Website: crate-barrel
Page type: billing-address
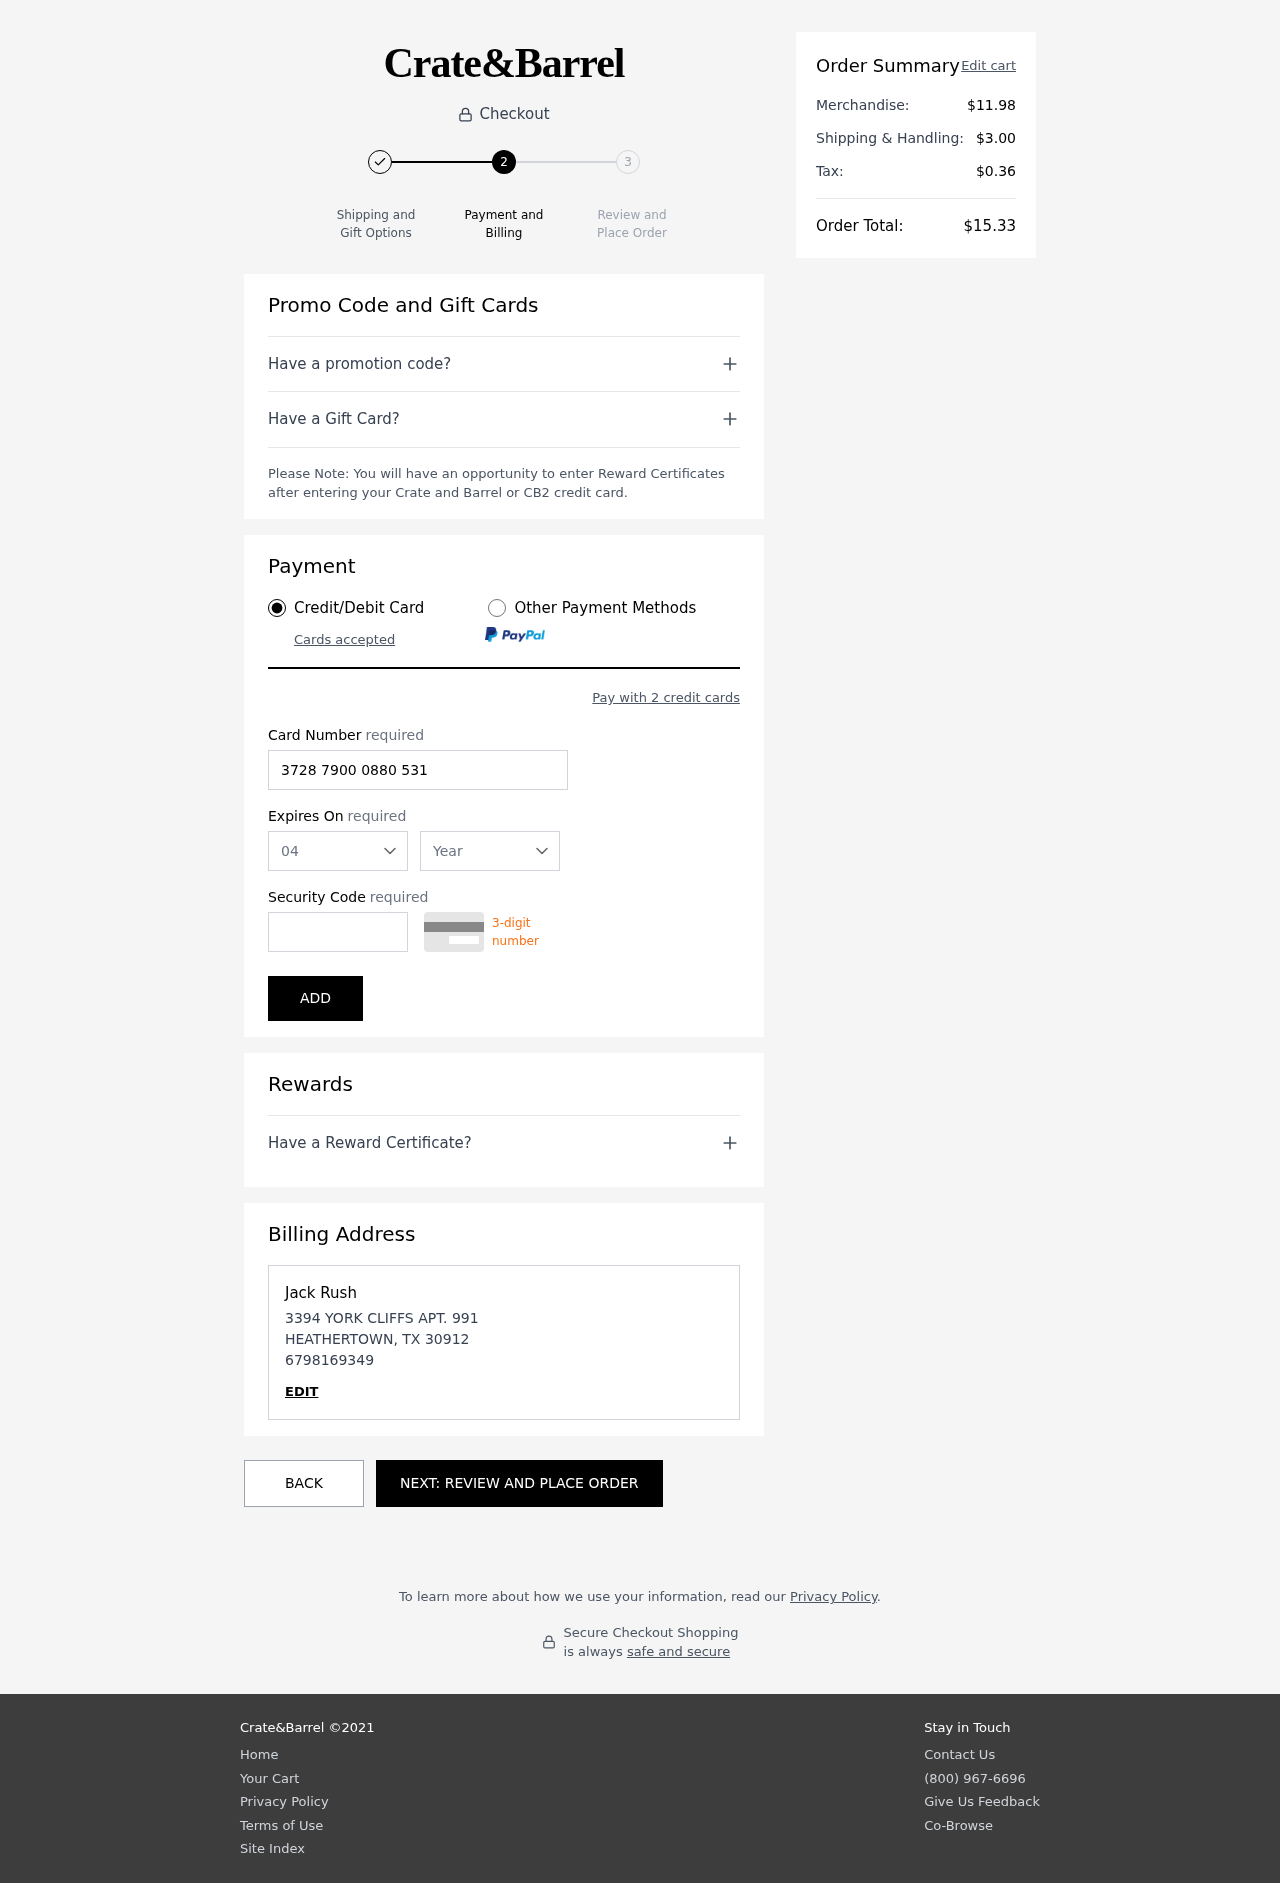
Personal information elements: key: PII_CARD_CVV
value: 2017
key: PII_CARD_EXPIRY_MONTH
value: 04
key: PII_CARD_EXPIRY_YEAR
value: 28
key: PII_CARD_NUMBER
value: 3728 7900 0880 531
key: PII_CITY
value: HEATHERTOWN
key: PII_FULLNAME
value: Jack Rush
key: PII_PHONE
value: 6798169349
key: PII_POSTCODE
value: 30912
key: PII_STATE_ABBR
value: TX
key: PII_STREET
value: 3394 YORK CLIFFS APT. 991
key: PII_FIRSTNAME
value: Jack
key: PII_LASTNAME
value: Rush
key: PII_PHONE_LINE
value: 9349
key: PII_PHONE_SUFFIX
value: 9349
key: PII_POSTCODE_FULL
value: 30912
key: PII_PHONE2
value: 6798169349
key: PII_PHONE3
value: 6798169349
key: PII_FULLNAME2
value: Jack Rush
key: PII_FULLNAME3
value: Jack Rush
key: PII_FIRSTNAME2
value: Jack
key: PII_FIRSTNAME3
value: Jack
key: PII_LASTNAME2
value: Rush
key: PII_LASTNAME3
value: Rush
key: PII_FIRSTNAME_DERIVED
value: Jack
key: PII_LASTNAME_DERIVED
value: Rush
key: PII_PHONE_NUMERIC
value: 6798169349
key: PII_PHONE_LINE_NUMERIC
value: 9349
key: PII_PHONE_SUFFIX_NUMERIC
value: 9349
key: PII_POSTCODE_NUMERIC
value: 30912
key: PII_PHONE2_NUMERIC
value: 6798169349
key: PII_PHONE3_NUMERIC
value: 6798169349
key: PII_FULLNAME_DERIVED
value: Jack Rush
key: PII_NAME_FULL_DERIVED
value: Jack Rush
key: PII_PHONE_DIGITS
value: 6798169349
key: PII_PHONE_LAST4
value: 9349
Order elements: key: ORDER_SUBTOTAL
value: $11.98
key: ORDER_SHIPPING_COST
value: $3.00
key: ORDER_TAX
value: $0.36
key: ORDER_TOTAL
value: $15.33